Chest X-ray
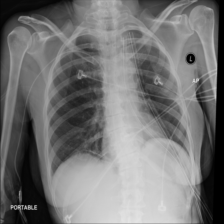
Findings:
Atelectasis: negative
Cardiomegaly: negative
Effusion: negative
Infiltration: negative
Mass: negative
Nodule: negative
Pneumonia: negative
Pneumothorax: negative
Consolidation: negative
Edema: negative
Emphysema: negative
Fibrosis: negative
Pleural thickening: negative
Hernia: negative